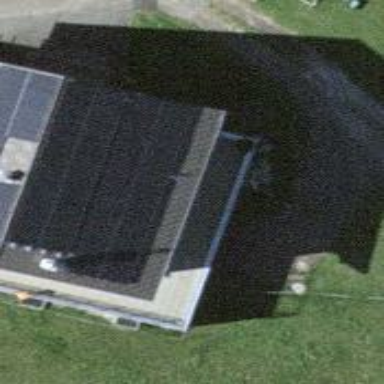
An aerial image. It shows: Solar power generator utilizing photovoltaic technology with solar photovoltaic panels.